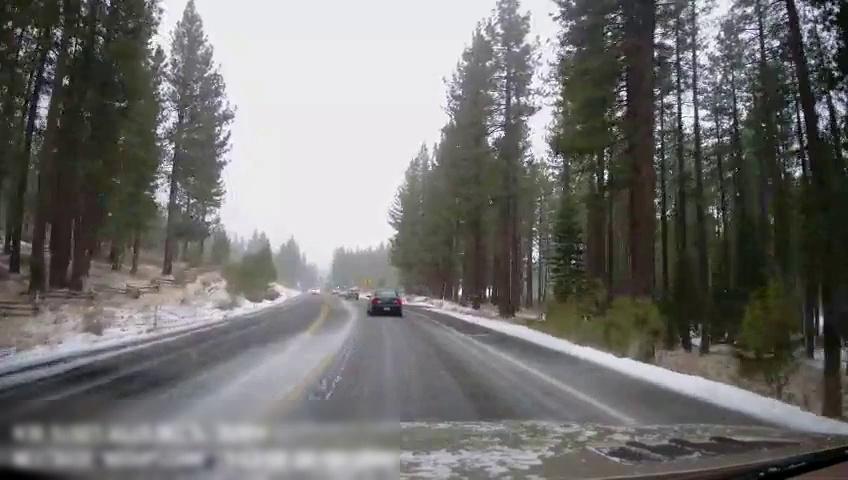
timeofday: Day
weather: Snowy
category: Drivable Space
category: Vehicles | Car
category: Lanes | Opposite Lane
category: Lanes | Opposite Lane
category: Lanes | Opposite Lane
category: Lanes | Opposite Lane
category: Lanes | Opposite Lane
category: Lanes | Current Lane